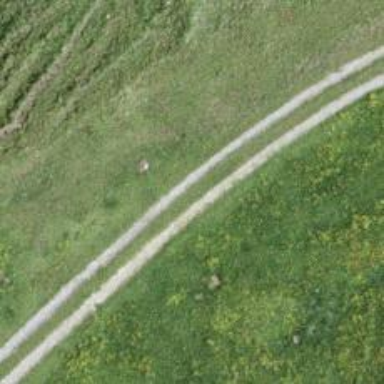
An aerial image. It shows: Pebblestone track with grade2 tracktype.